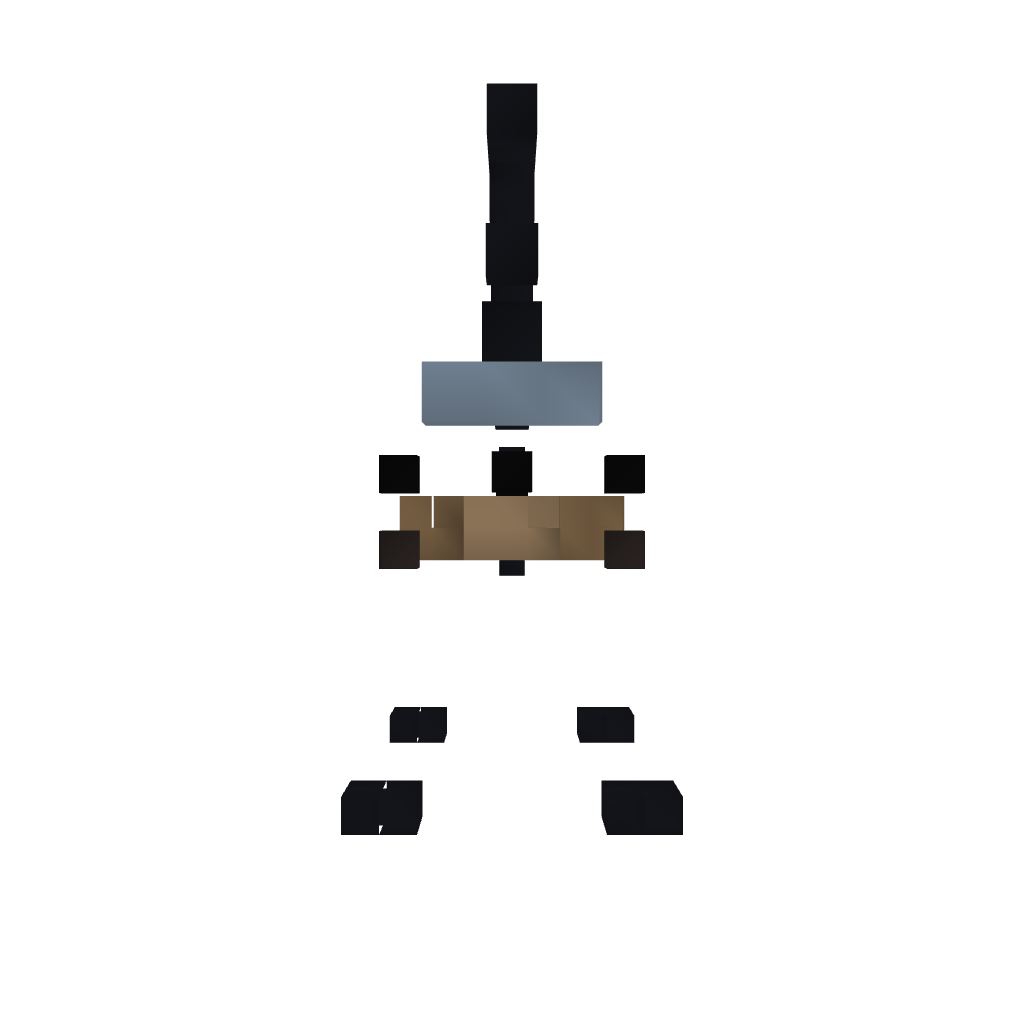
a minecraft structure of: Trojan Horse Stable